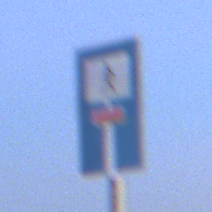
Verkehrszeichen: SackgasseFussgaengerDurchlaessig
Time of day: SunriseSunset
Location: Outdoor (Nature)
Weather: Clear
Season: NotSpecified
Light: Natural